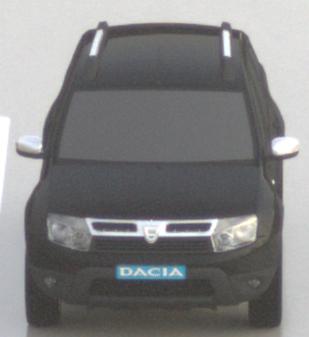
Make: Dacia
Model: Duster dCi 110 FAP
Detailed model: Duster (I)
Model produced from: 2010/06
Model produced until: 2013/11
Doors: 5
Color: black
Road condition: wet road
Daytime: sunrise or sunset
Contrast: low contrast